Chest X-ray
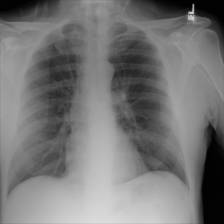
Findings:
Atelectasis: negative
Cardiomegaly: negative
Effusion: negative
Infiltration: negative
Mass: negative
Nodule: negative
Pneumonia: negative
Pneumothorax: negative
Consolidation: negative
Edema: negative
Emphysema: negative
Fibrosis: negative
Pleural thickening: negative
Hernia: negative